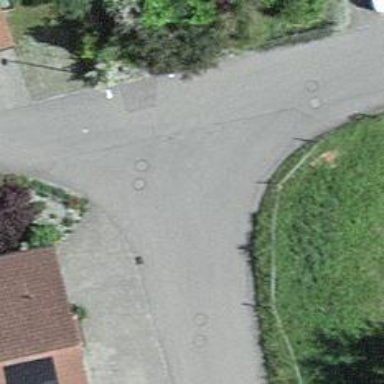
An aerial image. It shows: Residential road.